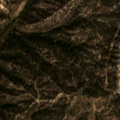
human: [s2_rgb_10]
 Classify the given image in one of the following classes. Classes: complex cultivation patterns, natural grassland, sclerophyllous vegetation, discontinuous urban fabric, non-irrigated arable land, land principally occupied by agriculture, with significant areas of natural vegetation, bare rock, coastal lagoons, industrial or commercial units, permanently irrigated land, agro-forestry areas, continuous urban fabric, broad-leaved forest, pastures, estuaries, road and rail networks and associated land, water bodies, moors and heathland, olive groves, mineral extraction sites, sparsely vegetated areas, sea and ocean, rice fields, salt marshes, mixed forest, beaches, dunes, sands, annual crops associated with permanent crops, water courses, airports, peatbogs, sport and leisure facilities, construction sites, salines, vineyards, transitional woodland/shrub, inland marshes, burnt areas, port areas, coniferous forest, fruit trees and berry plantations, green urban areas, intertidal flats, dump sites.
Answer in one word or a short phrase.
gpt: agro-forestry areas, broad-leaved forest